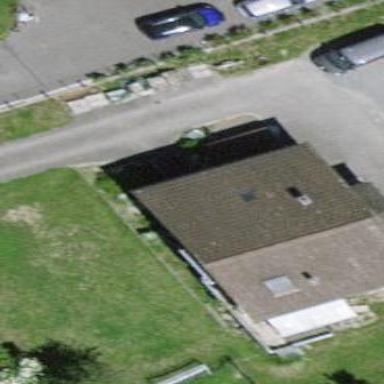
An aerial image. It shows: Building with gabled roof oriented across its structure.